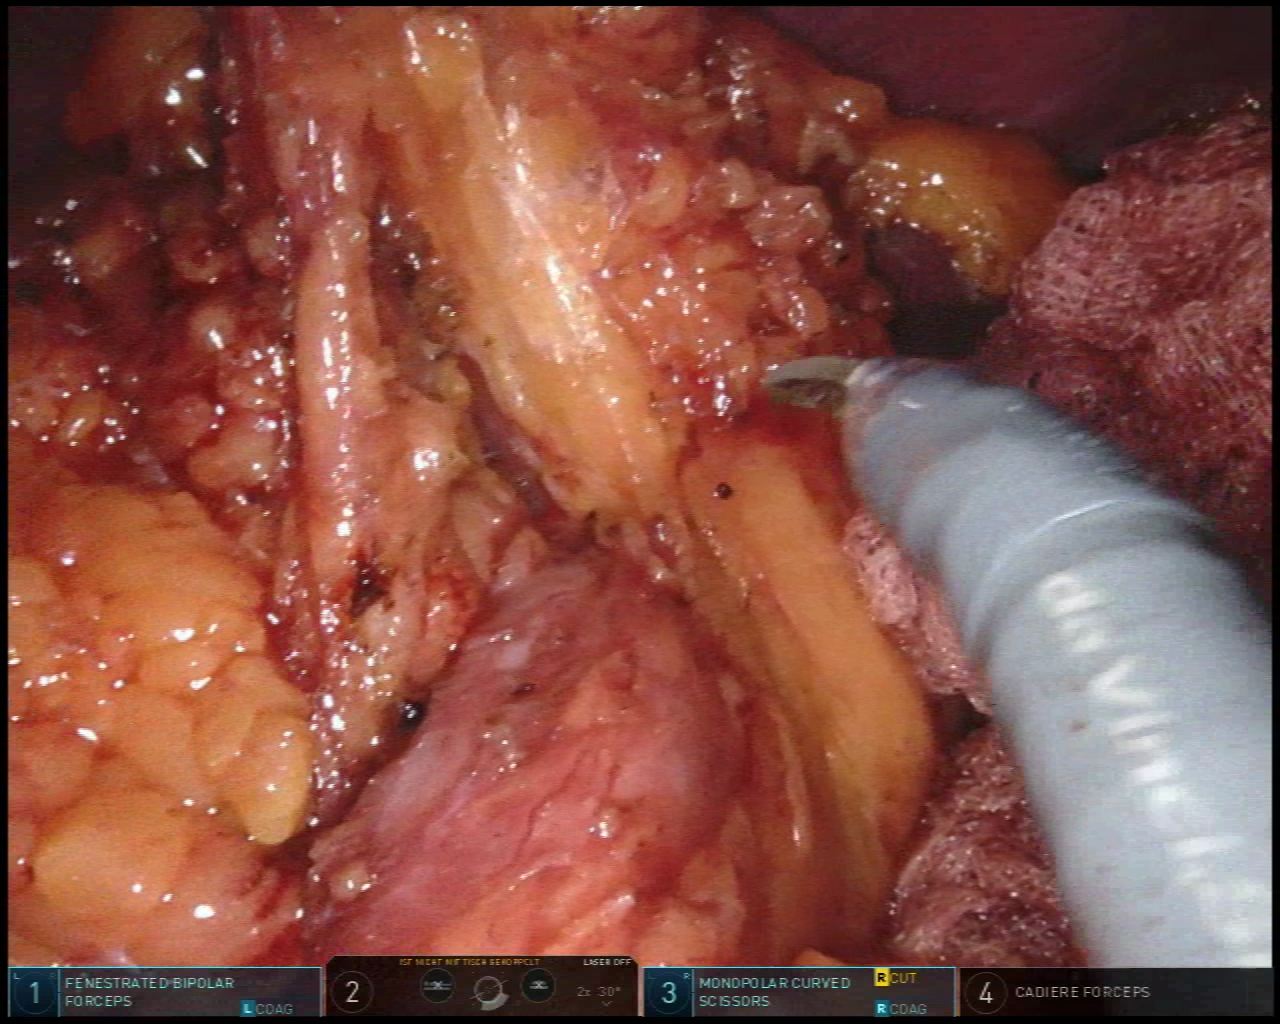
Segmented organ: stomach
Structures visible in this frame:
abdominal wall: yes
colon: no
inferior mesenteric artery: no
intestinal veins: no
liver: no
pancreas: no
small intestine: no
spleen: yes
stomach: yes
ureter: no
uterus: no
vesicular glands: no